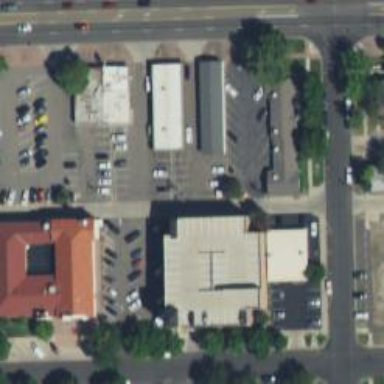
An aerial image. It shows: Parking space.